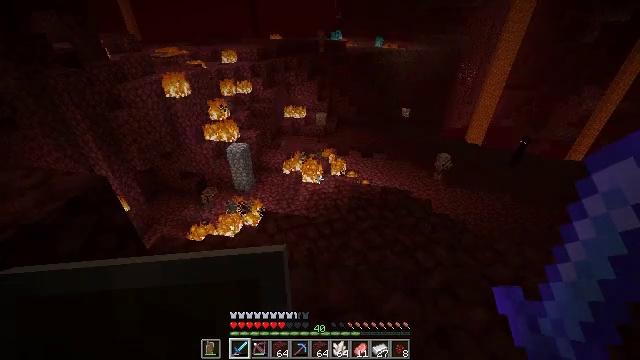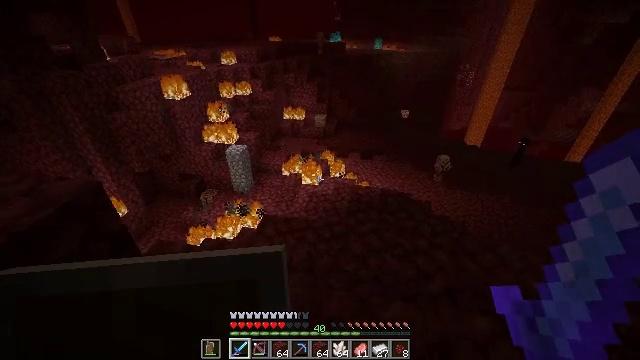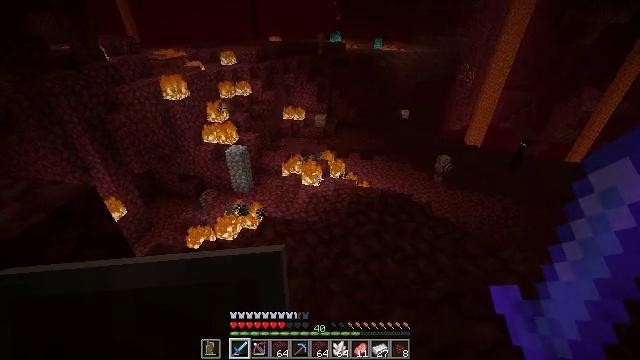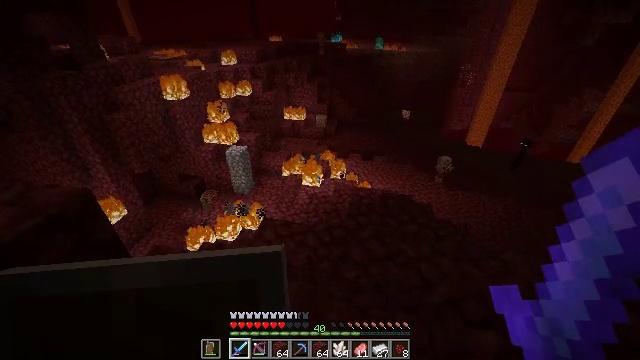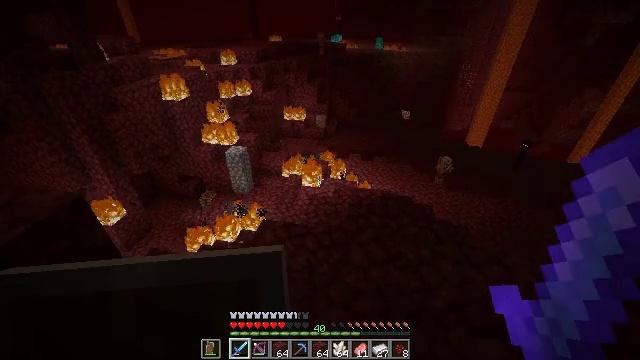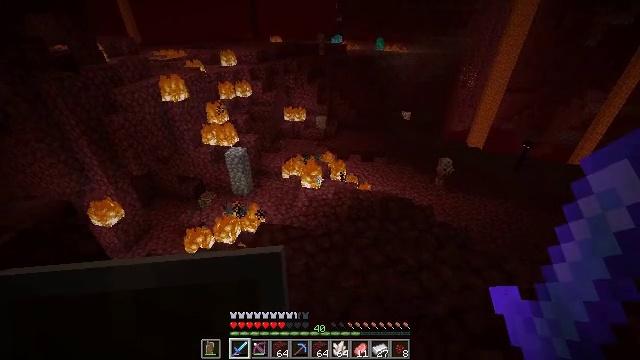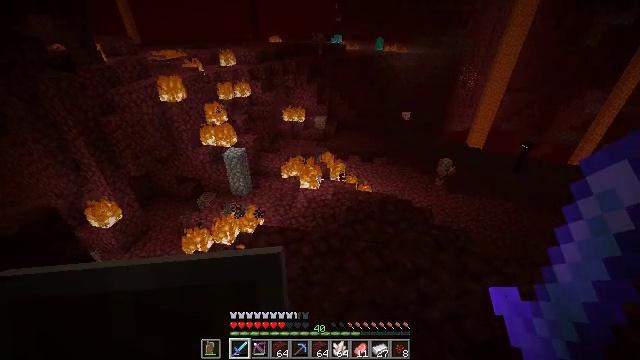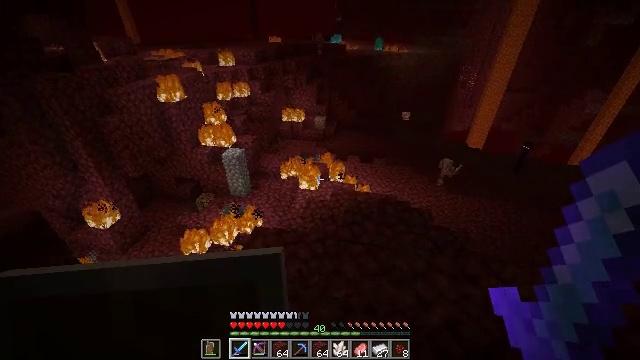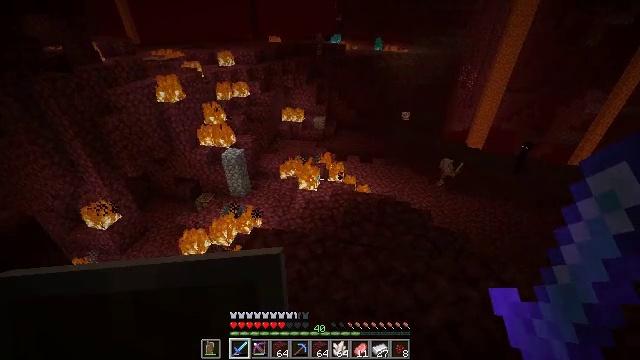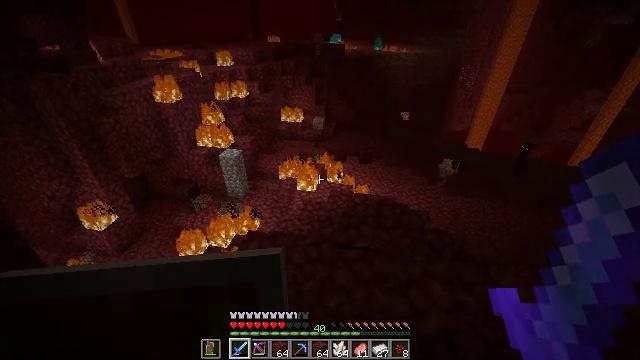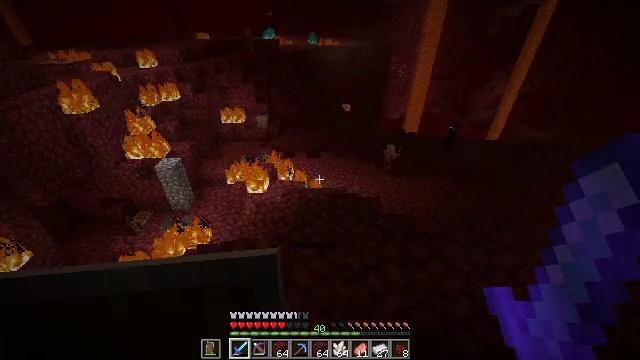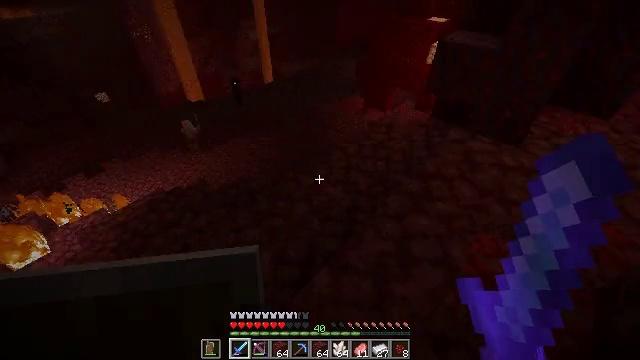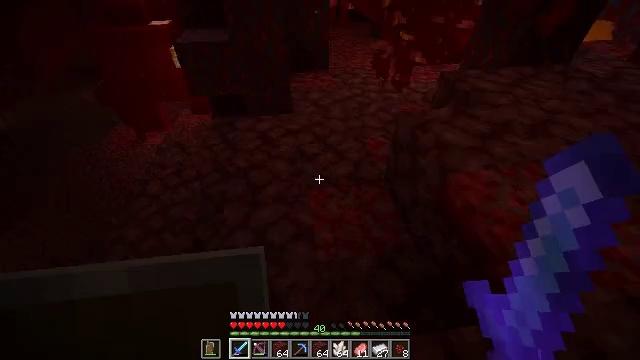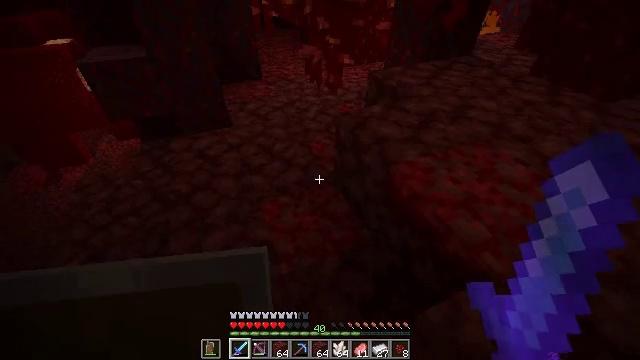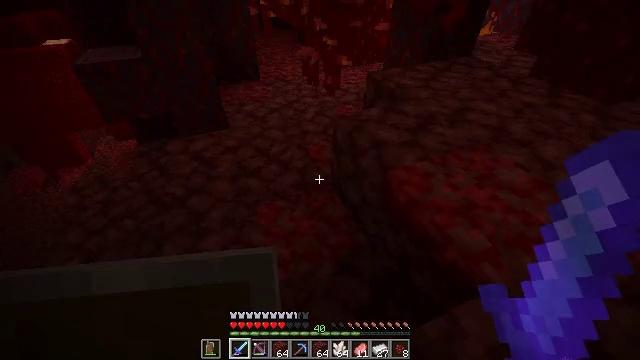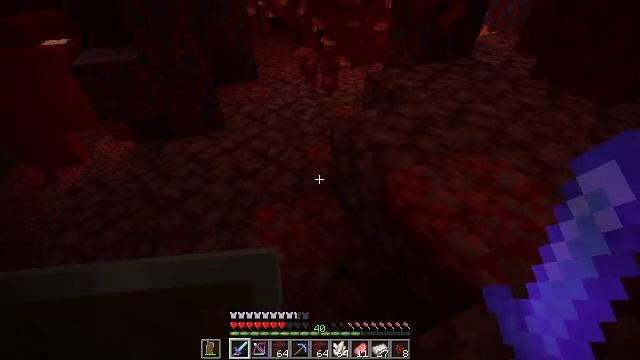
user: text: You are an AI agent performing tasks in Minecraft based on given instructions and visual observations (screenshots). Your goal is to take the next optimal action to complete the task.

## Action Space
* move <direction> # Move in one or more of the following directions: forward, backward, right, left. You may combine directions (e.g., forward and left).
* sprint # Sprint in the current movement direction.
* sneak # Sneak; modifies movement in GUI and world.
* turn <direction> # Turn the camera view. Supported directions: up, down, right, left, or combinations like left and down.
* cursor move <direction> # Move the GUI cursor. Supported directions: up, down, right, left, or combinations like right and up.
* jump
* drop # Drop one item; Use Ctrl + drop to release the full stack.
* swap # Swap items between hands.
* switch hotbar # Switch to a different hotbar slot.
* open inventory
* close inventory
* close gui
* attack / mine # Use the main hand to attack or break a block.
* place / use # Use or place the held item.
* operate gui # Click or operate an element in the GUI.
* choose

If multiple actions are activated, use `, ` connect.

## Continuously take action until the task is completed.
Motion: motion action
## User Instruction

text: Drop a netherrack.
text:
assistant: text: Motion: move forward, sneak
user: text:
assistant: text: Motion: move forward, sneak
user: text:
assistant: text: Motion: move forward, sneak
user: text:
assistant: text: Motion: move forward and move right, sneak
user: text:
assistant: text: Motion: move forward and move right, sneak
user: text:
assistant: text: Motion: move forward and move right, sneak
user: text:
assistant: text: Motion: move forward and move right, sneak
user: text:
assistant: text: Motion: move forward and move right, sneak
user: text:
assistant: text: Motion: move forward and move right, sneak
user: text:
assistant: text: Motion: move forward and move right, sneak, turn right
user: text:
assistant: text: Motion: move forward and move right, sneak, turn right and down
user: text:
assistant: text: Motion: move forward and move right, sneak, turn right
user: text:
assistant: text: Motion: move forward and move right, sneak, turn right and up
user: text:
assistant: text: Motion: move forward and move right, sneak
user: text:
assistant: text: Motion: move forward and move right, sneak
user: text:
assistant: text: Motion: move forward and move right, sneak
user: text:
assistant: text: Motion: move forward and move right, sneak
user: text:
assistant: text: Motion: move forward and move right, sneak, turn up
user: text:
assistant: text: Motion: move forward and move right, sneak, turn right and up
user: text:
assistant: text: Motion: move forward and move right, sneak, turn left and up
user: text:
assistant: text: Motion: move forward and move right, sneak
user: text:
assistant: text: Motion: move forward and move right
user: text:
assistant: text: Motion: move forward and move right
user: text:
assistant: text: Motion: move right, turn right
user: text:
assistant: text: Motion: move right, turn right and up
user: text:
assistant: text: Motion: move forward and move right, turn right
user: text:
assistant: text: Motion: move forward and move right
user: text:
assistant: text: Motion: move right
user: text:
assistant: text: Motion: move forward and move right
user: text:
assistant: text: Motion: move forward and move right